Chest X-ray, PA view. Patient: 58 years old, sex M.
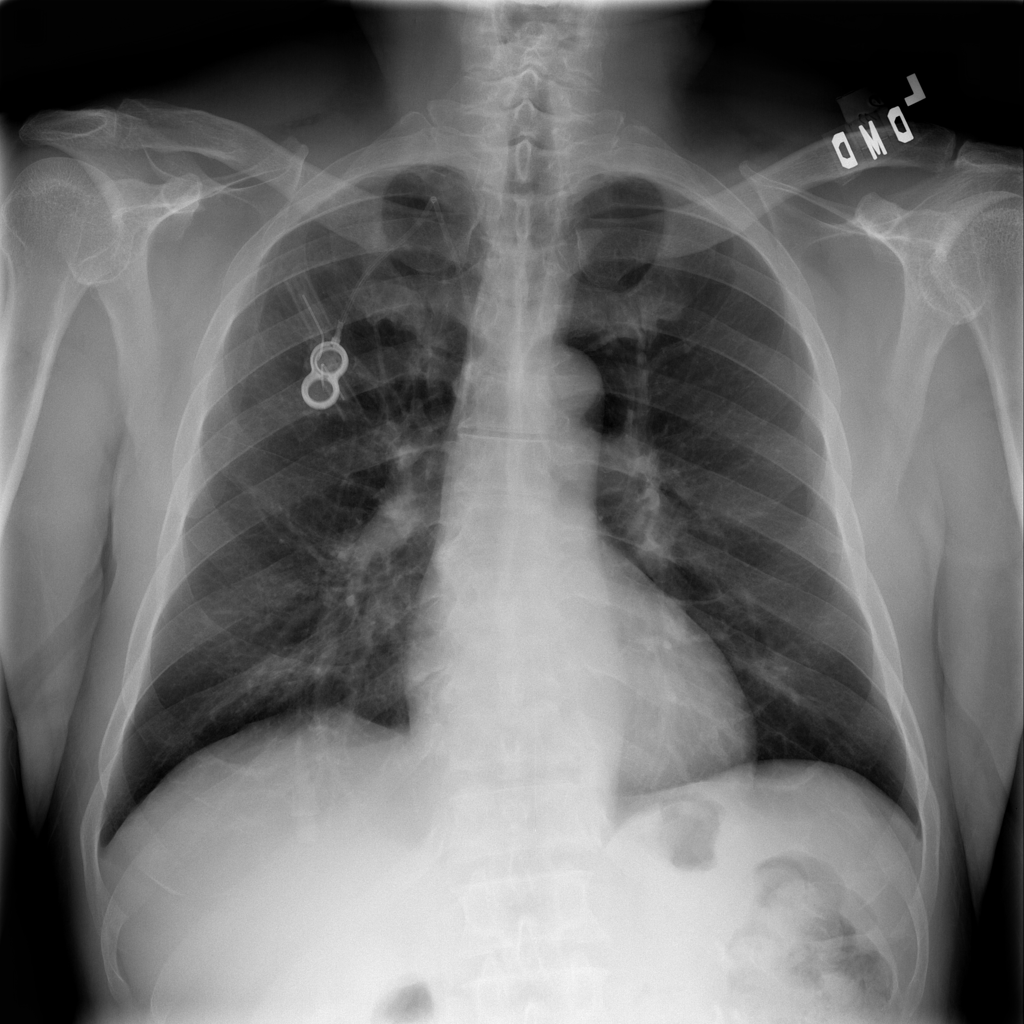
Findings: No Finding